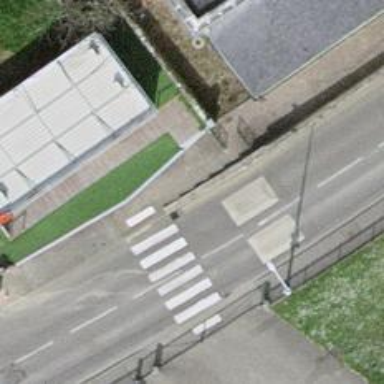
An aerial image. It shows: Double cycle barrier.